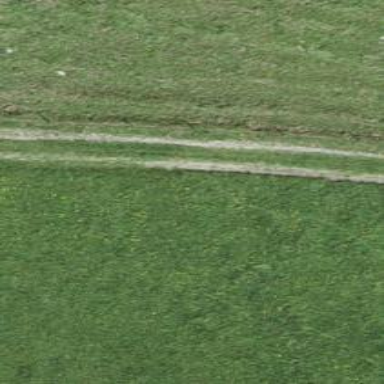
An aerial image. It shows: Unpaved track with tracktype grade4.